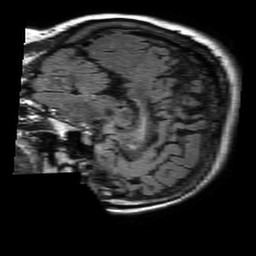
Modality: FLAIR
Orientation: sagittal
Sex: female
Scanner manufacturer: philips
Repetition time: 11 s
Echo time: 0.125 s